Platform: macOS
Application: Arc Browser
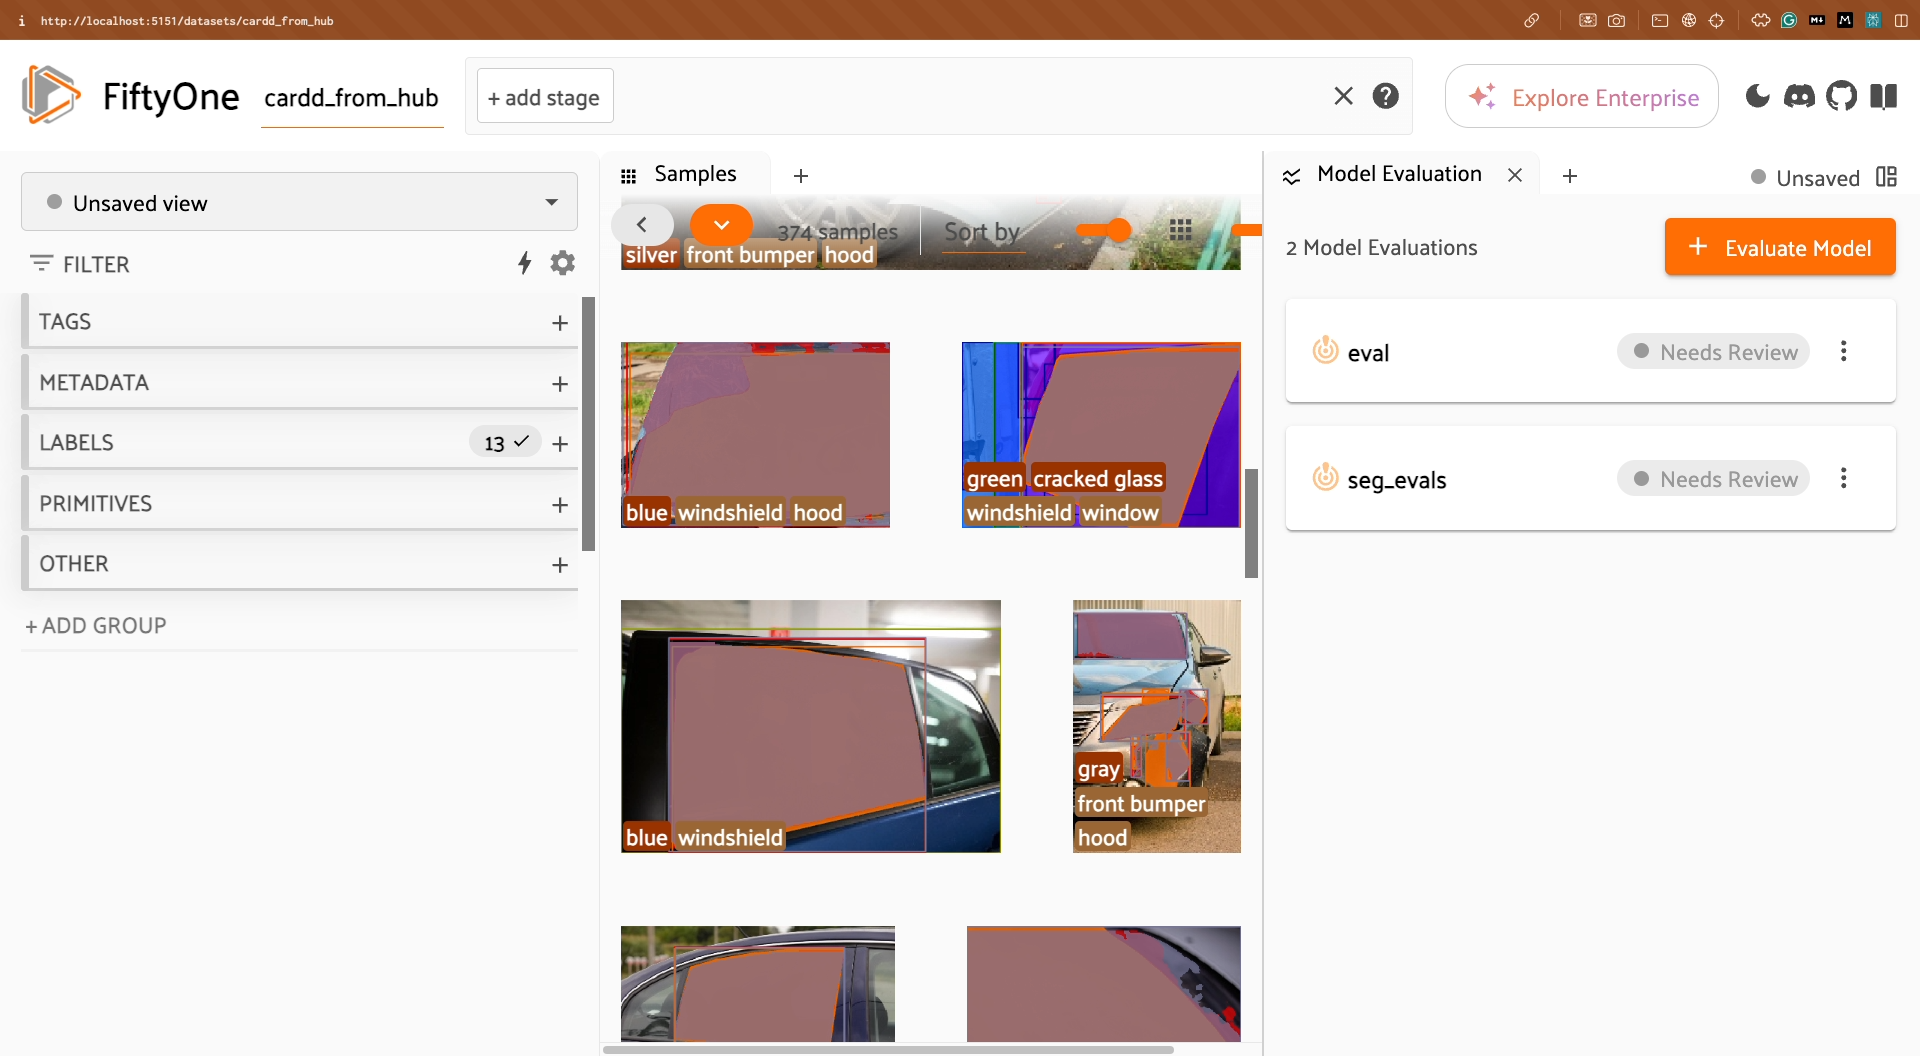
task_description: Locate the model evaluation panel
action_type: hover
element_info: Menu Item
steps_since_start: 1